Question: I have a list of word and correspondingly meanings
What i want is to design the page in HTML5 in the following manner :

Also want to check the answers from xml file using javascript. But the problem here can be how do i get the draggable value from the draggable location of corresponding word.
Please help.
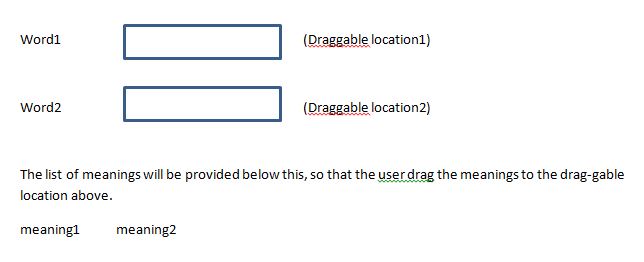
Answer: <URL>
'''
U can use text, either an image
'''
I think this is what you need.
Enjoy WebDesigning. :)